Aerial crown-view tile of a tropical tree (Barro Colorado Island, Panama), acquired 20250414:
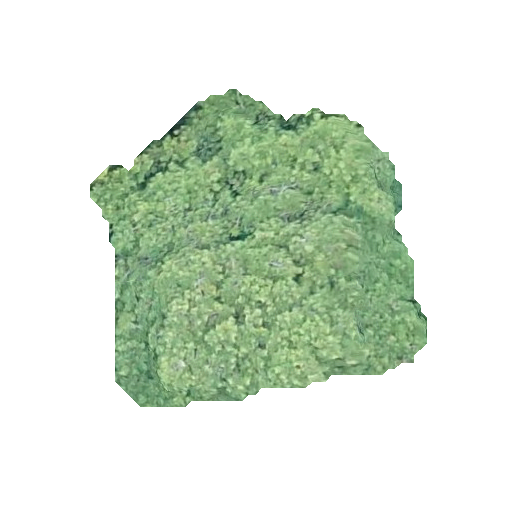
Species: Virola surinamensis
GBIF accepted scientific name: Virola surinamensis
Crown area: 116.042 m²